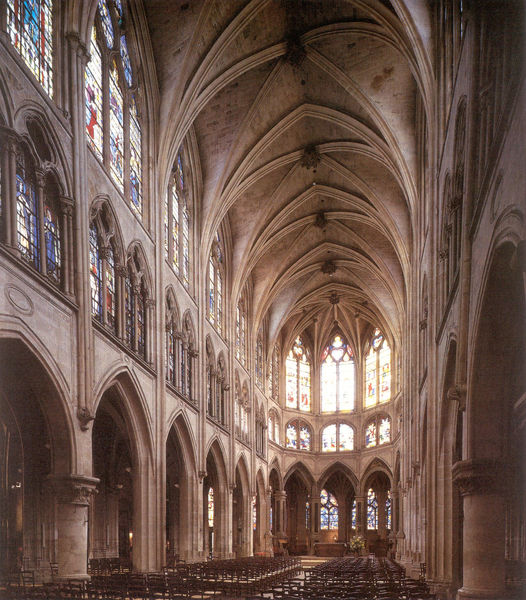
Titel: Saint-Séverin (Langhaus und Chor)
Standort: Paris
Institution: Saint-Séverin
Schlagwörter: blau, weiß, blumen, braun, bunt, fenster, frankreich, glas, hell, licht, pfeiler, raum, stuhl, stühle, säule, säulen, blick, dach, rot, beige, architektur, stein, innenraum, morgen, kirche, sonne, sessel, decke, innen, england, gotik, deutschland, schiff, sitze, bogen, farben, leer, empore, pilaster, joche, kuppel, kerzen, innenansicht, hoch, foto, fotografie, photographie, bögen, arkade, umgang, gewölbe, religion, dom, rippen, gross, altar, arkaden, bänke, hauptschiff, kapitelle, kathedrale, langhaus, kapitell, photo, schlussstein, kirchenbank, kirchenschiff, kreuzrippen, kreuzrippengewölbe, mittelgang, kirchenbänke, mittelschiff, stäbe, bestuhlung, buntglas, dienste, glasfenster, glasmalerei, gotisch, kreuzgewölbe, kreuzgrat, kreuzgratgewölbe, obergaden, schlusssteine, seitenschiff, spitzbogen, spitzbögen, triforium, ionisch, mittelalter, apsis, rundbögen, chor, kapelle, gothik, korinthisch, fotographie, joch, mittelalterlich, sakralbau, osten, masswerk, basilika, bauwerk, rundgang, stützenwechsel, seitenschiffe, strebewerk, blendwerk, biforium, neugotisch, kirchenfenster, sanktuarium, spätgotik, weitblick, gurte, tühle, chorraum, kirchschiff, lichtgaden, gurtbogen, gurtbögen, buntglasfenster, arkadenzone, bänle, umgangschor, stichkappen, söulen, obergadenfenster, som, sechsteilig, schirmgewölbe, kreuzbögen, le, fenstermalerei, kirchengestühl, vezelay, fotro, mutterschiff, mittelsvhiff, buntglas kirchenbank